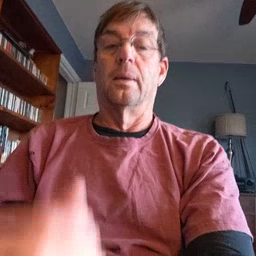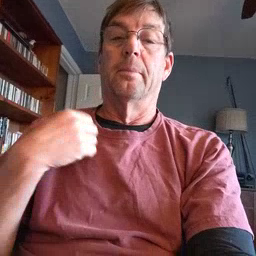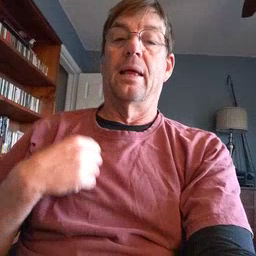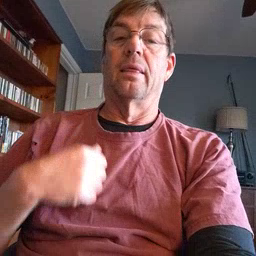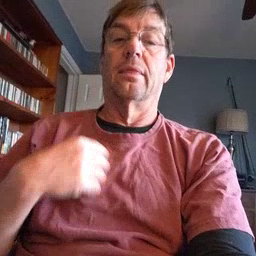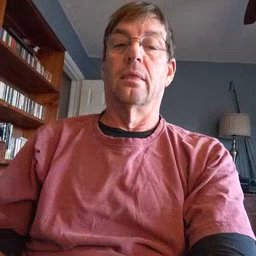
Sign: bath